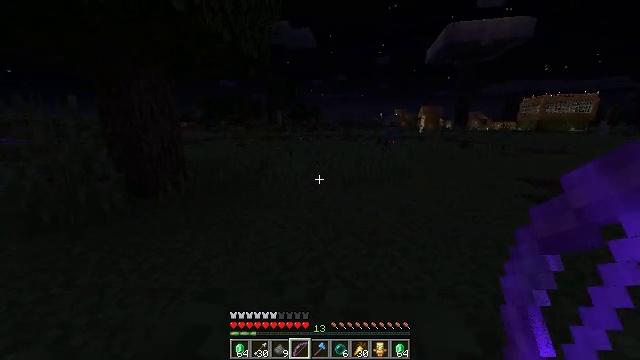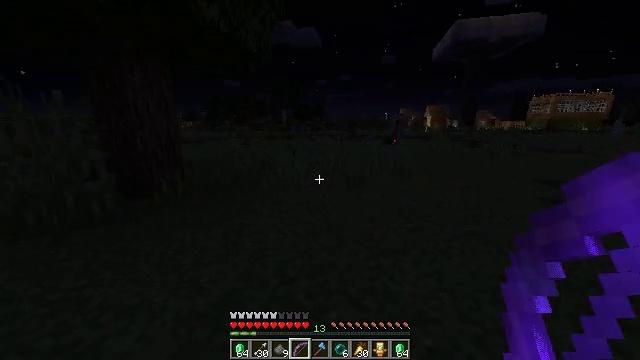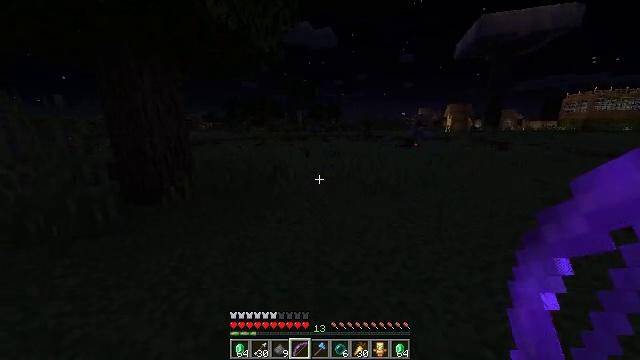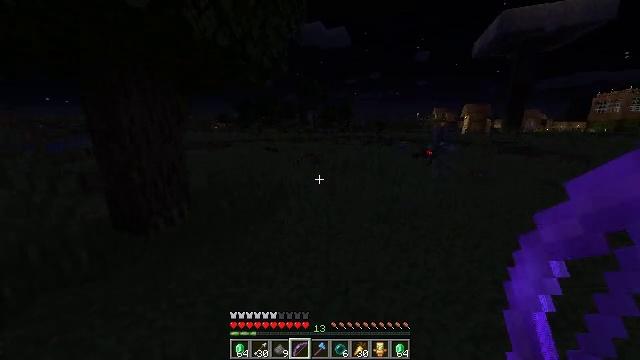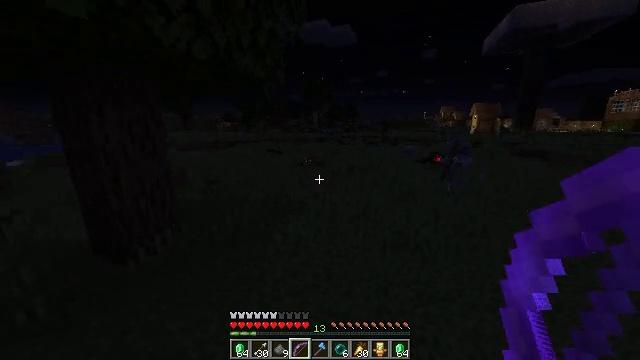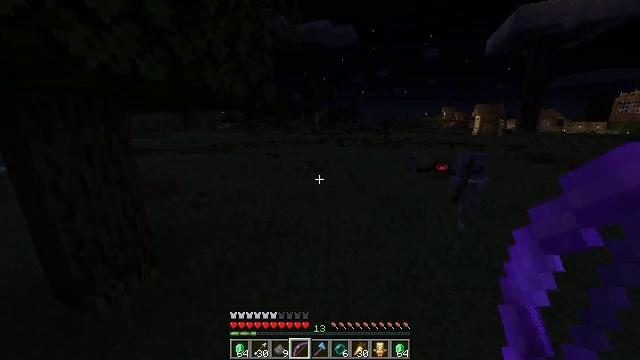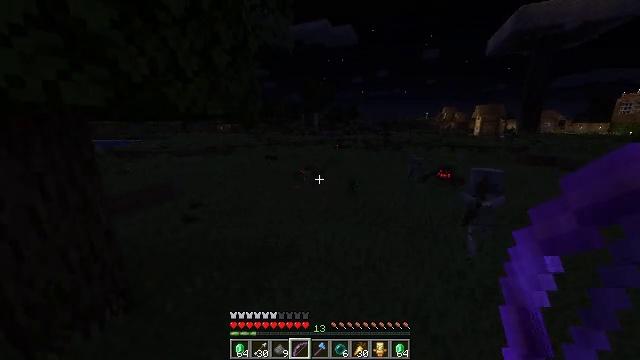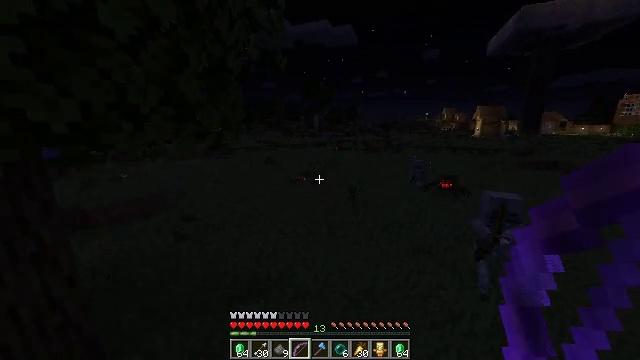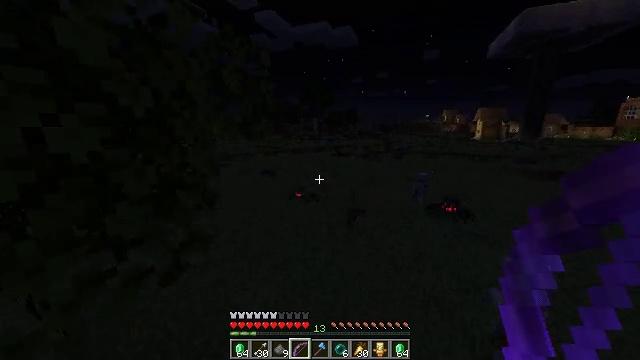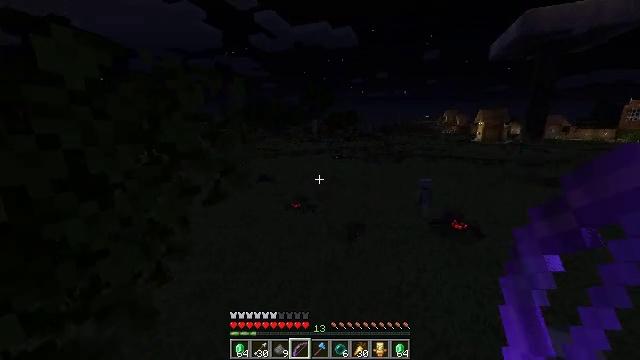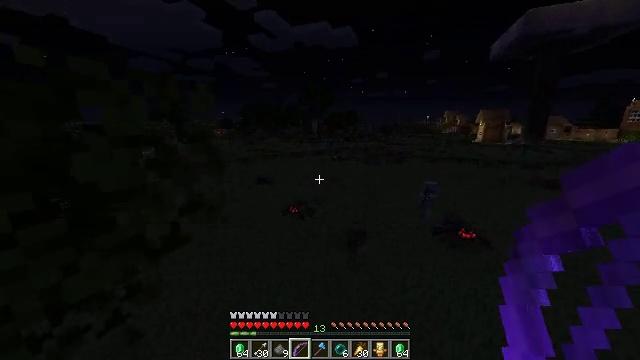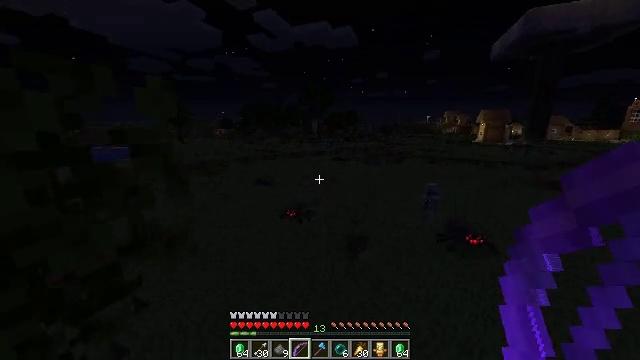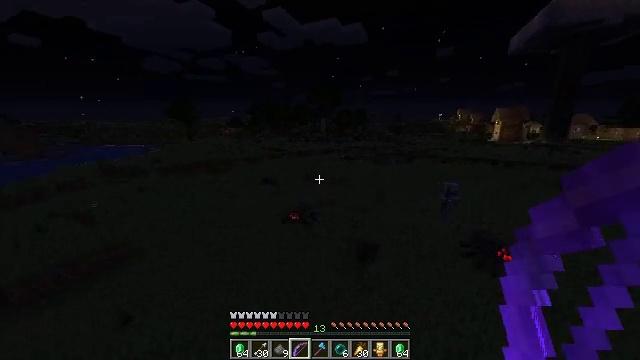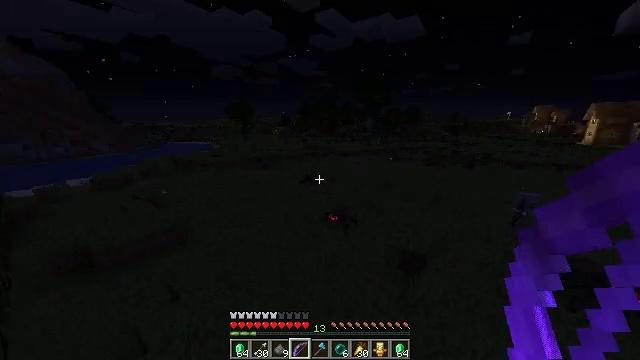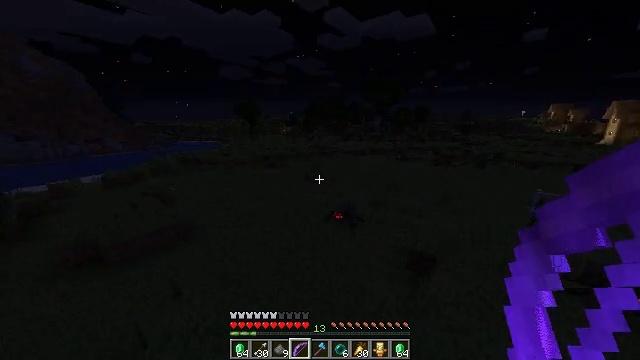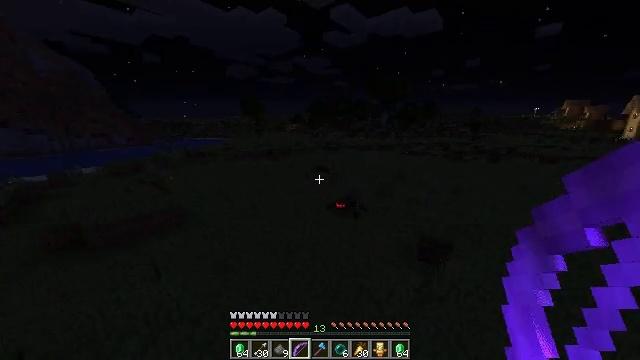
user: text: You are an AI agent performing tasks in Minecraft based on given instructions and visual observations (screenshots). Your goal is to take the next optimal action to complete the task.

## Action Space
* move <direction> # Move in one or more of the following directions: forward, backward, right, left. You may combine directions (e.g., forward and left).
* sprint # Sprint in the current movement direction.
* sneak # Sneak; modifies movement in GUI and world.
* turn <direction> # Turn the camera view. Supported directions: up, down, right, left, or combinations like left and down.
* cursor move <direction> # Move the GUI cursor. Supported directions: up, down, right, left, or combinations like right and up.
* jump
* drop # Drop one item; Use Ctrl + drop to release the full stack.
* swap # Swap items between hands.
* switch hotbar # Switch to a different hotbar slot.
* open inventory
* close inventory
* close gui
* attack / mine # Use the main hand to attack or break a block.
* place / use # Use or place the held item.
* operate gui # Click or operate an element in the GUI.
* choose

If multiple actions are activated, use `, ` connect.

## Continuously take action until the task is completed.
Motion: motion action
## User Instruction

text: Make a firework rocket with paper and gunpowder.
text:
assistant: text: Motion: move forward, sprint, turn left, jump
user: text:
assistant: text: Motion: move forward, sprint, turn left, jump
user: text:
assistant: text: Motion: move forward, sprint, turn left, jump
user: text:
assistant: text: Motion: move forward, sprint, turn left, jump
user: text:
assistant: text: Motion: move forward, sprint, jump
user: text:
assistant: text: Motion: move forward, sprint, jump
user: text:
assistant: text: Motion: move forward, sprint, jump
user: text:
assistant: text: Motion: move forward, sprint, jump
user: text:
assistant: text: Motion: move forward, sprint, jump
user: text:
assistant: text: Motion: move forward, sprint, jump
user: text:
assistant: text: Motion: move forward, sprint, jump
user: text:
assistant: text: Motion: move forward, sprint, turn left
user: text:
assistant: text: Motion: move forward, sprint, turn left, jump
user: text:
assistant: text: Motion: move forward, sprint, turn left, jump
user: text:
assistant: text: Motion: move forward, sprint, turn left, jump
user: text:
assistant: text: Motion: move forward, sprint, jump
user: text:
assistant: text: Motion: move forward, sprint, jump
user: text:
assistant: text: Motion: move forward, sprint, jump
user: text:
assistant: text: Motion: move forward, sprint, jump
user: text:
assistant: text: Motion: move forward, sprint, turn right, jump
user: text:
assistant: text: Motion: move forward, sprint, turn right and down, jump
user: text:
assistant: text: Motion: move forward, sprint, turn right and down, jump
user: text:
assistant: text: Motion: move forward, sprint, turn right and down, jump
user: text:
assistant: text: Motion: move forward, sprint, jump
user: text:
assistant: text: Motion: move forward, sprint, jump
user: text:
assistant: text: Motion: move forward, sprint, jump
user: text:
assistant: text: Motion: move forward, sprint, jump
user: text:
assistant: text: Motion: move forward, sprint, jump
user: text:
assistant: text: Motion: move forward, sprint, jump
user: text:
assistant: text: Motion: move forward, sprint, jump